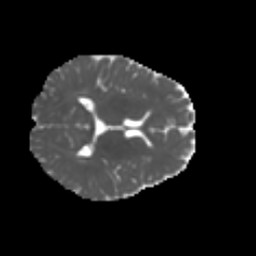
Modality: MD
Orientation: axial
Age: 6
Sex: male
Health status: healthy